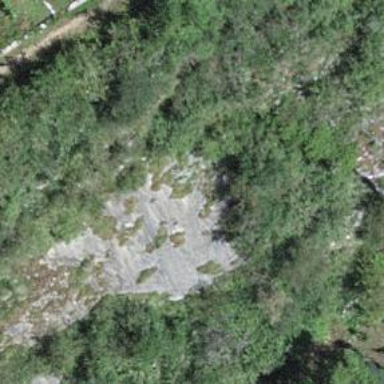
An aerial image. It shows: Landscape dominated by bare rock.